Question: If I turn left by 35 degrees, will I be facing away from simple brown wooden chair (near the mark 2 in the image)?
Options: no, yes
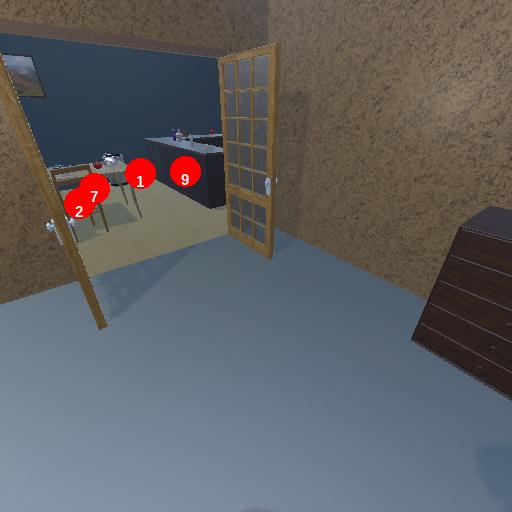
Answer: no